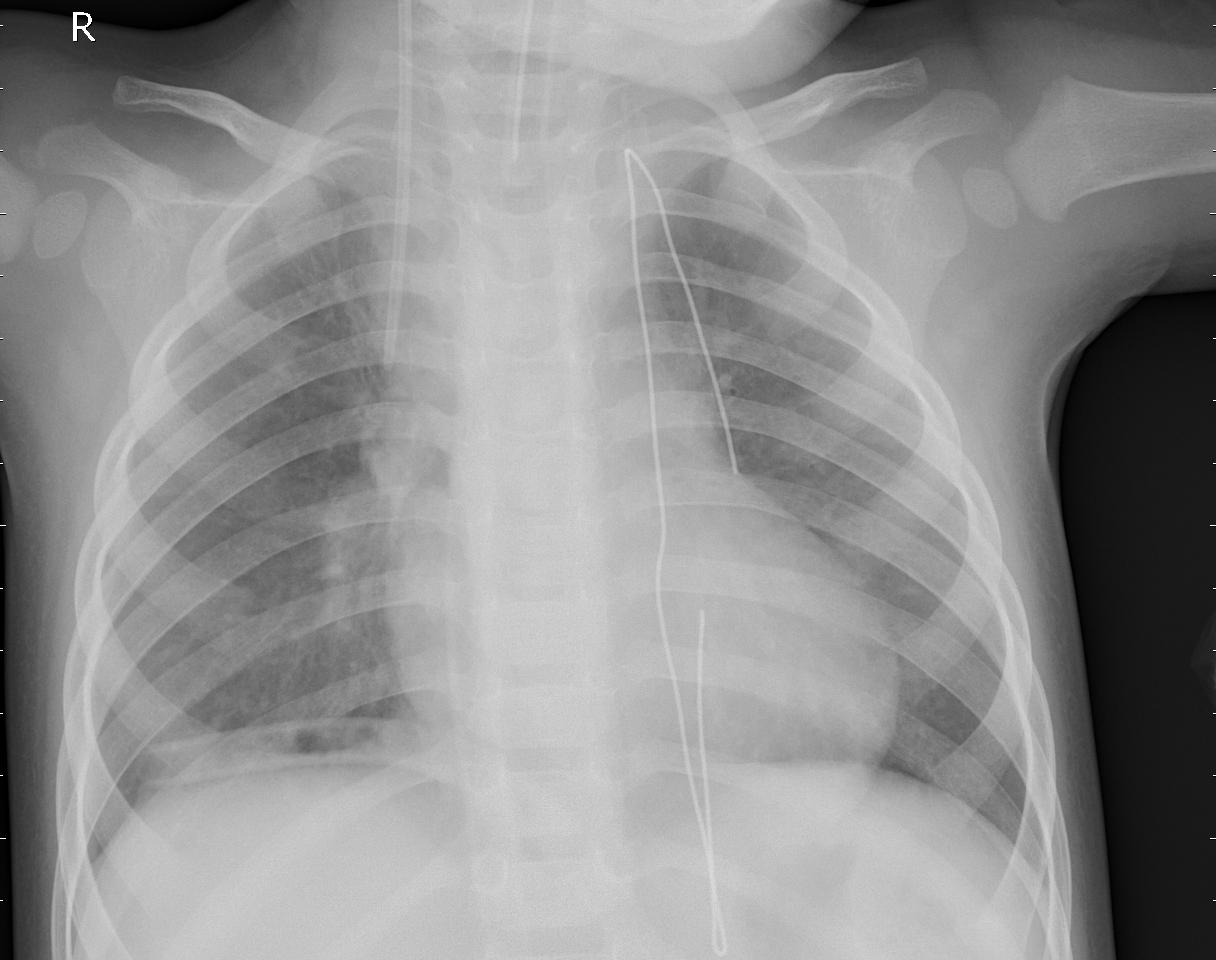
Diagnosis: PNEUMONIA